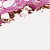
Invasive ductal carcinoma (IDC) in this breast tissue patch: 0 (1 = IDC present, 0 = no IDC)